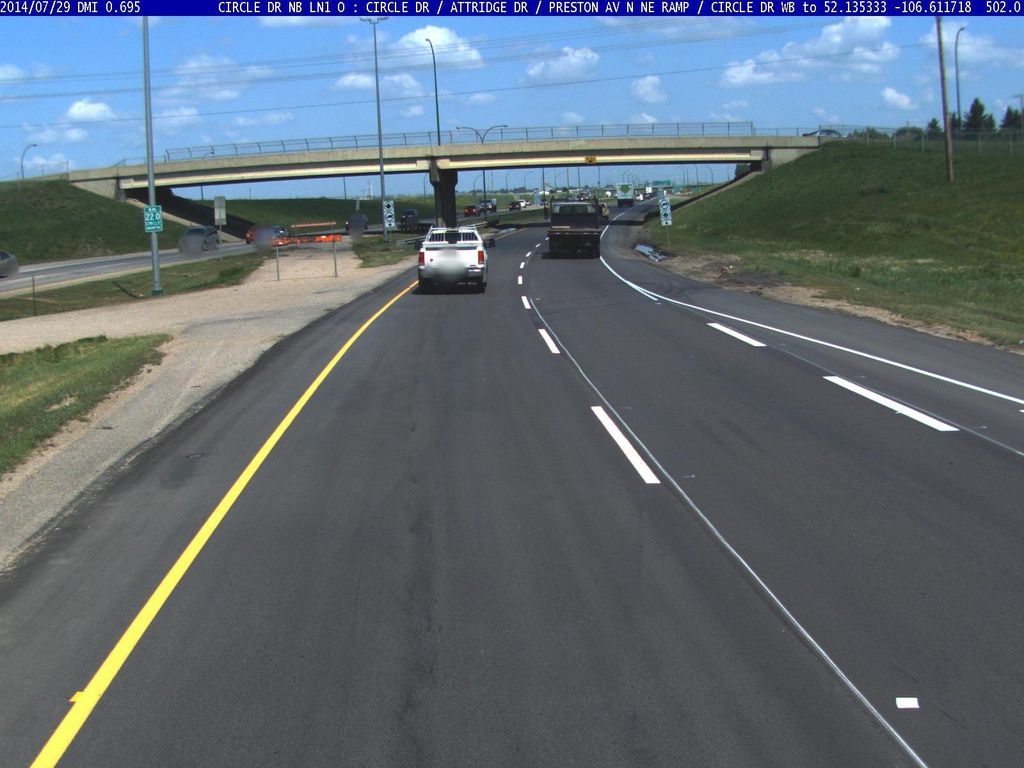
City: saskatoon